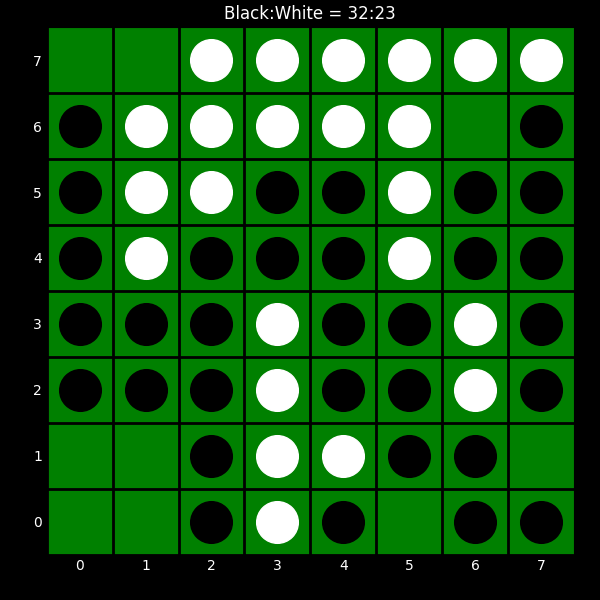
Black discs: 32
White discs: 23